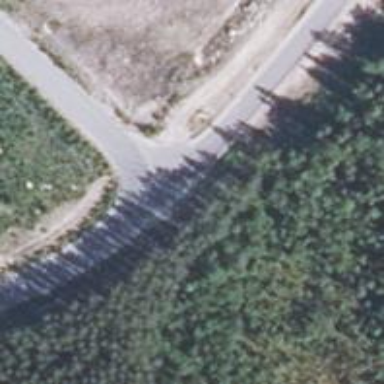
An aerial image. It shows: Unclassified road with asphalt surface.